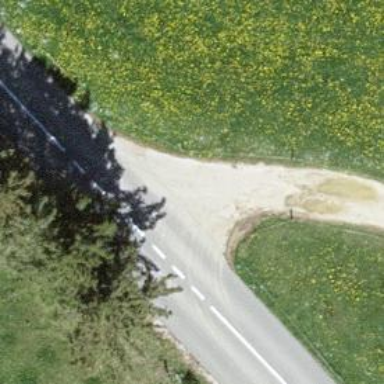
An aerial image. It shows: Secondary road with asphalt surface.